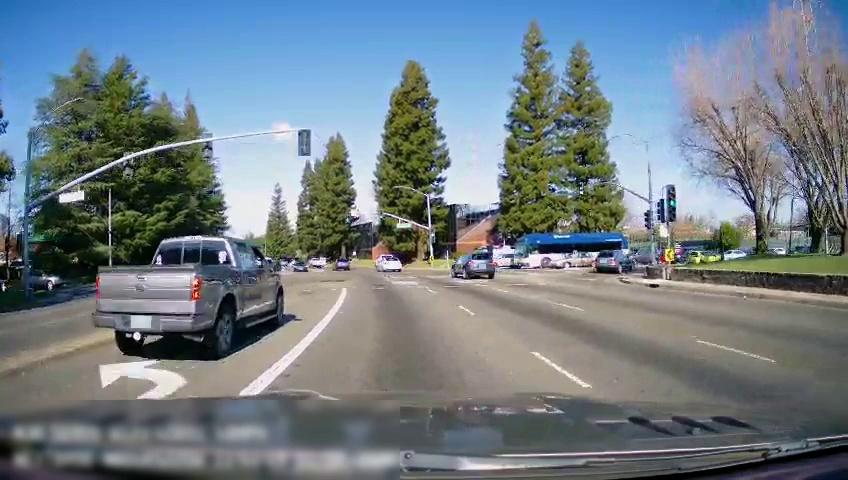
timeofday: Day
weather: Sunny
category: Drivable Space
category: Drivable Space
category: Vehicles | Car
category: Vehicles | Car
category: Vehicles | Truck
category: Vehicles | Car
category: Vehicles | Car
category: Vehicles | Car
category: Vehicles | Bus
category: Vehicles | Car
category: Vehicles | Car
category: Vehicles | Car
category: Vehicles | SUV
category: Vehicles | SUV
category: Vehicles | SUV
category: Vehicles | SUV
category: Vehicles | Truck
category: Lanes | Current Lane
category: Lanes | Alternate Lane
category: Lanes | Current Lane
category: Traffic | Signs
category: Traffic | Signs
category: Traffic | Lights
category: Traffic | Signs
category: Traffic | Lights
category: Traffic | Lights
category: Traffic | Lights
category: Traffic | Lights
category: Traffic | Lights
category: Traffic | Signs